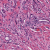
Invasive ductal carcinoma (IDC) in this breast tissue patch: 1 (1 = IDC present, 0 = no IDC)